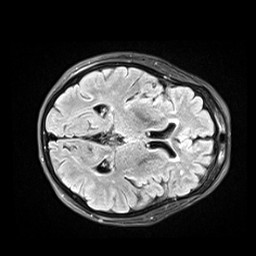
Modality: FLAIR
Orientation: axial
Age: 72
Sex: female
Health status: healthy
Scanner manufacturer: siemens
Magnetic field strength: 3 T
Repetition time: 9 s
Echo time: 0.088 s